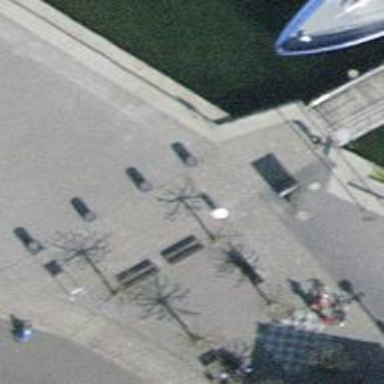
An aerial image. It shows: Black bench.